Interaction volume radius: 5 \u00c5
Interaction volume height: 20 \u00c5
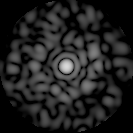
Disorder parameter: 0.8392